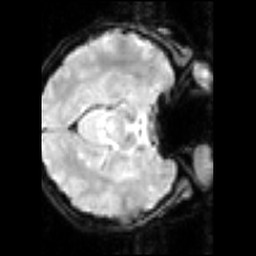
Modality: inplaneT2
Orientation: axial
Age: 19
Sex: female